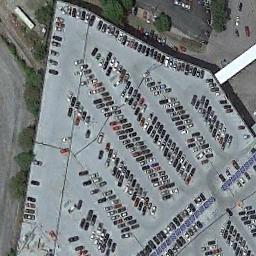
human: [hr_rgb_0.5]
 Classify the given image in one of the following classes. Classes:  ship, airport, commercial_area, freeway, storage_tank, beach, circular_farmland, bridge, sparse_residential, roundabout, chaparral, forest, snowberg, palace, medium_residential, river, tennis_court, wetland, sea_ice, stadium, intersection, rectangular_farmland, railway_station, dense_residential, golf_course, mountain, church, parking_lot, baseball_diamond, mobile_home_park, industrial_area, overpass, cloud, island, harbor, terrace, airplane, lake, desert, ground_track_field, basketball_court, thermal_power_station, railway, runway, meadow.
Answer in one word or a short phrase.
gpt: parking_lot